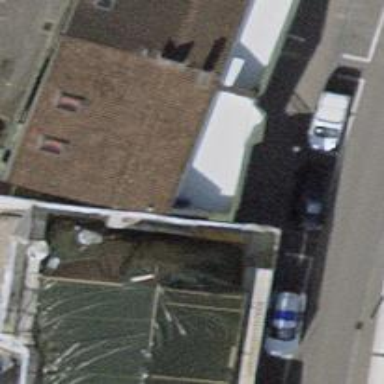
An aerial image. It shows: Shop selling clothes.